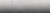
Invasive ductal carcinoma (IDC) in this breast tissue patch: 0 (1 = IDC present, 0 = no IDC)